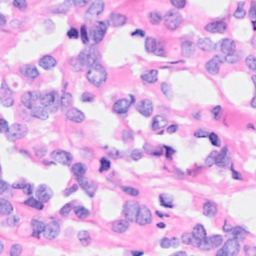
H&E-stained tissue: Breast